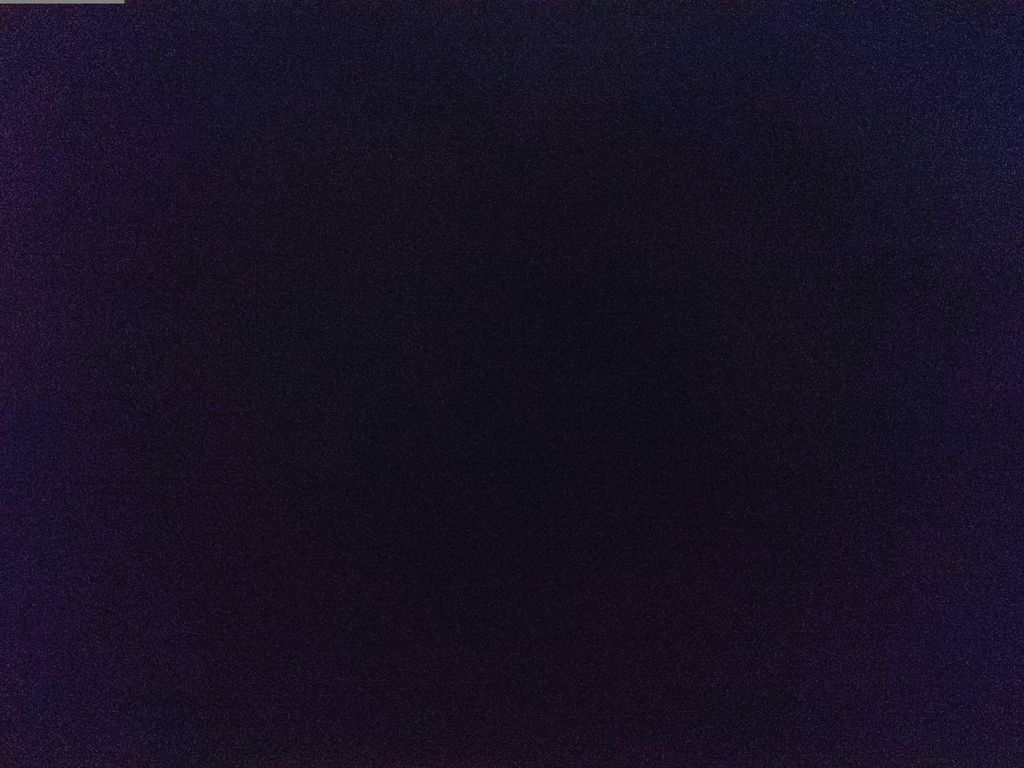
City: montreal